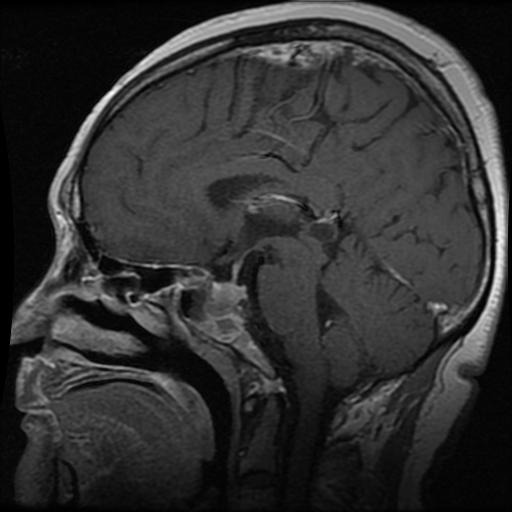
Label: pituitary